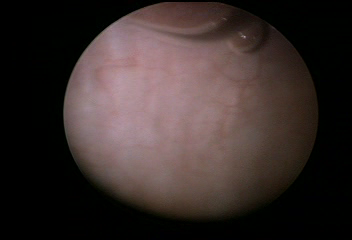
Modality: WLC
Class: Foreign bodies
Subclass: AirBubble
Bladder cancer association: No
Annotated structures: Air bubble